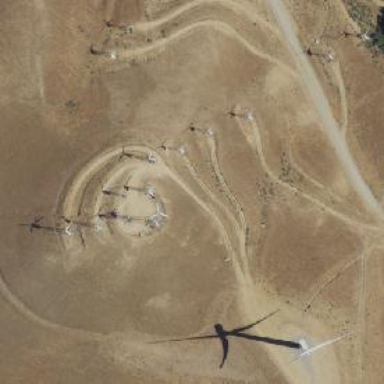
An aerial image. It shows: Wind generator powered by wind turbine.